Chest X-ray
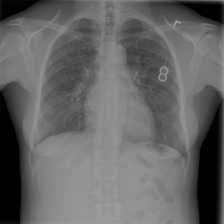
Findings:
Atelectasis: negative
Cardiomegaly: negative
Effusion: negative
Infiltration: negative
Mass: negative
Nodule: negative
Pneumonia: negative
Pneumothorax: negative
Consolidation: positive
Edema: negative
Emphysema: negative
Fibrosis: negative
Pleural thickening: negative
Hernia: negative